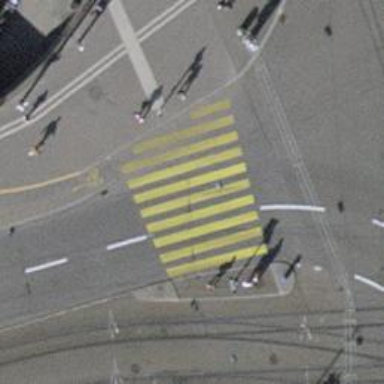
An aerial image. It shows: Zebra crossing controlled by traffic signals with zebra markings.